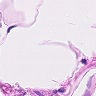
Metastatic tissue present: no